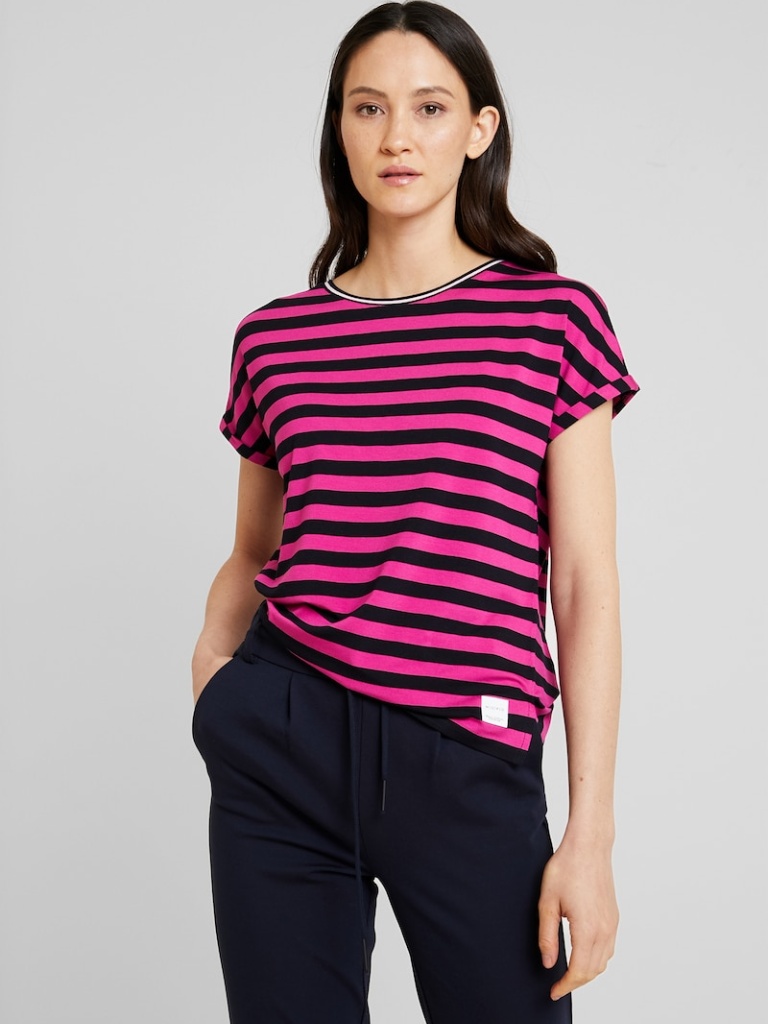
cotton relaxed short sleeve waist length Untucked crew t-shirt